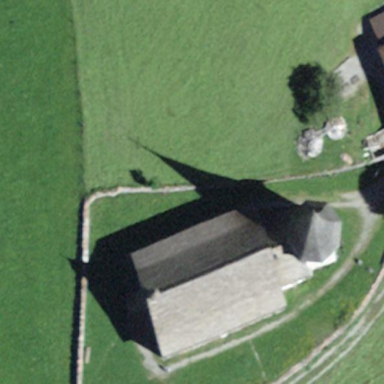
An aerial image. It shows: Church building also used as theatre.